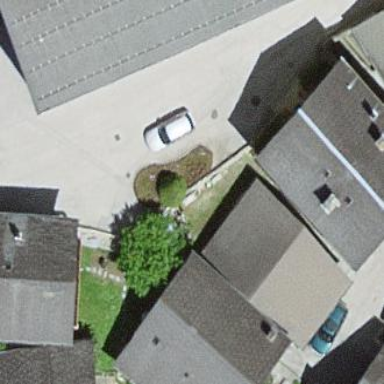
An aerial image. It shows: Simple and straightforward house.